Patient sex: M
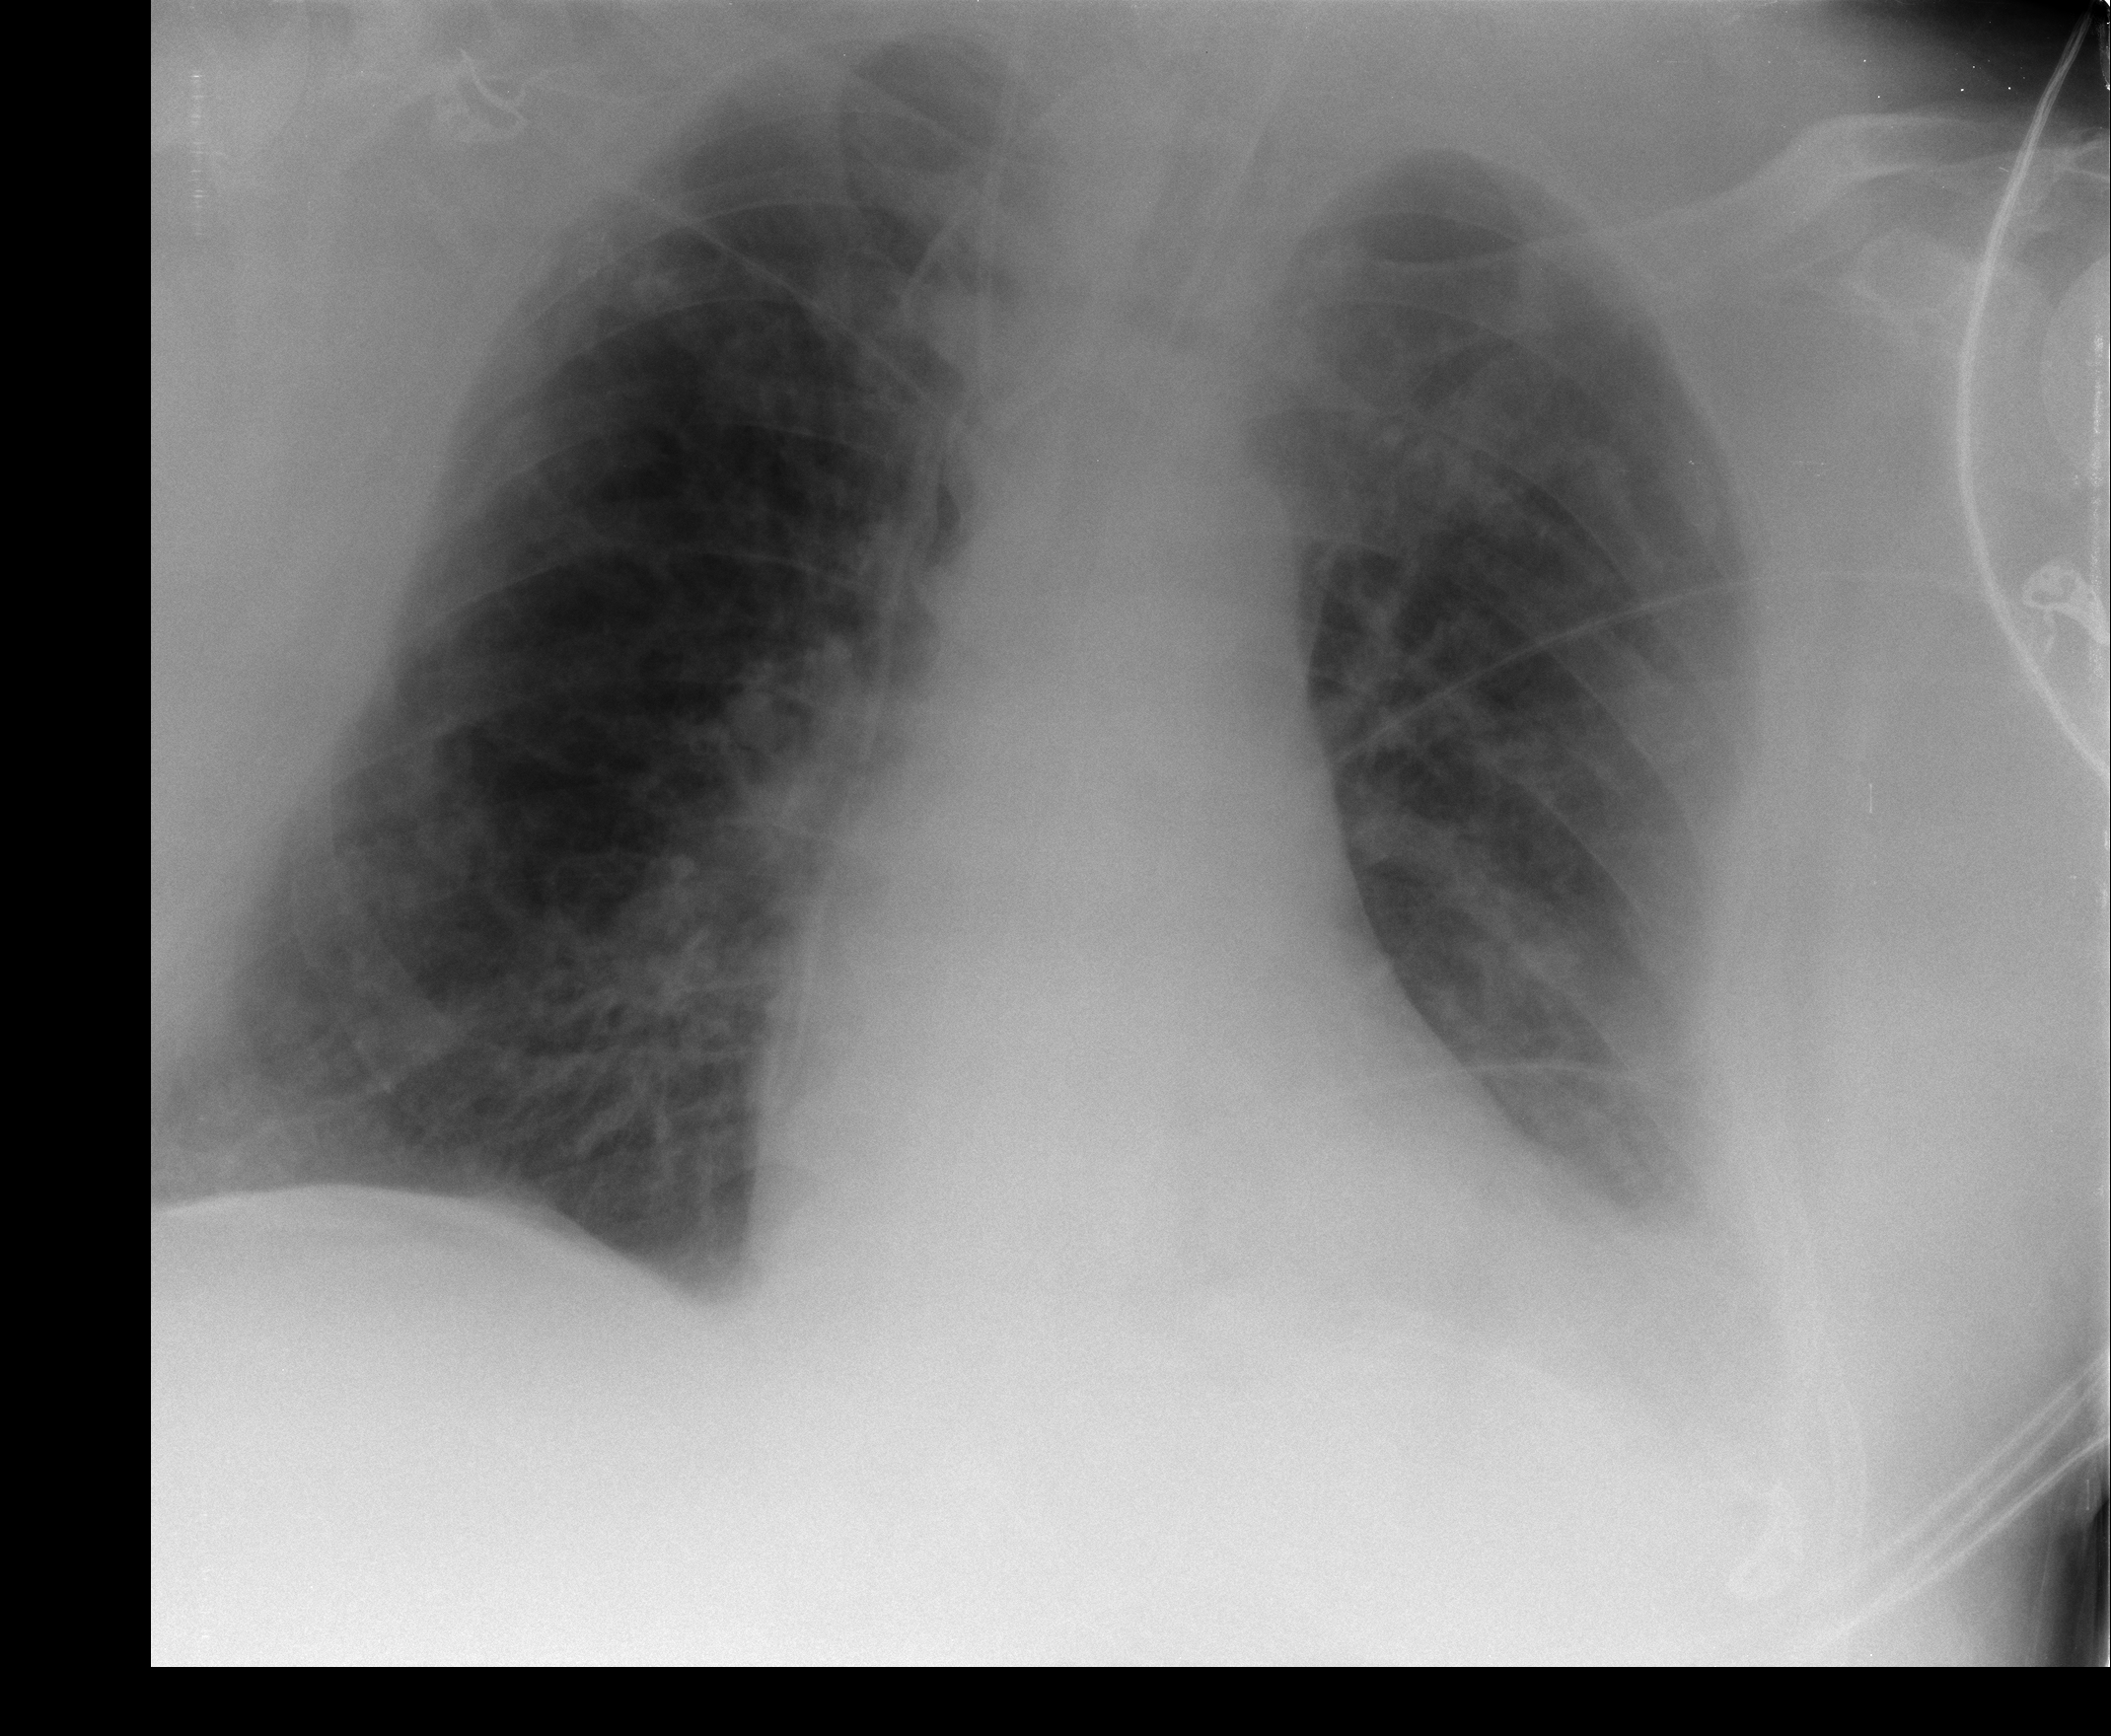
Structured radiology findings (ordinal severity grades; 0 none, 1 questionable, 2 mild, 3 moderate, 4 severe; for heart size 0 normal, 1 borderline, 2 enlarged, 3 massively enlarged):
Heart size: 1
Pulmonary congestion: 2
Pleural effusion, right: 0
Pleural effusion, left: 2
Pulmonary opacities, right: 2
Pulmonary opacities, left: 2
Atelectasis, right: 0
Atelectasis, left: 1